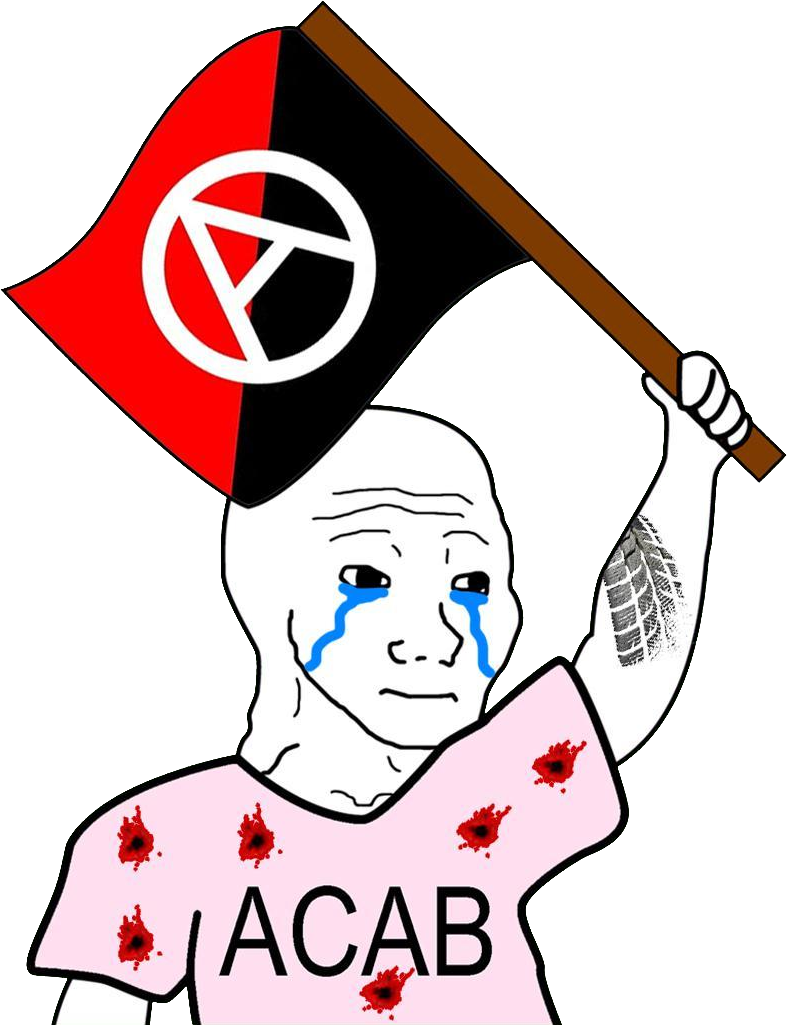
Label: 5_Crying_Wojak